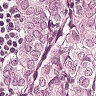
Metastatic tissue present: yes